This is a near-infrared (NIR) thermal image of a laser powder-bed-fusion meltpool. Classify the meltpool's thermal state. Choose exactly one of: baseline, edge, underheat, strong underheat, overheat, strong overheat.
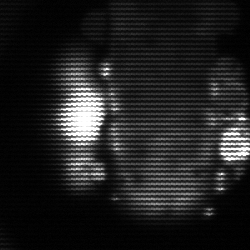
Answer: strong underheat